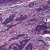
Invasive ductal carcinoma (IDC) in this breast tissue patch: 0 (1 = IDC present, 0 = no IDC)